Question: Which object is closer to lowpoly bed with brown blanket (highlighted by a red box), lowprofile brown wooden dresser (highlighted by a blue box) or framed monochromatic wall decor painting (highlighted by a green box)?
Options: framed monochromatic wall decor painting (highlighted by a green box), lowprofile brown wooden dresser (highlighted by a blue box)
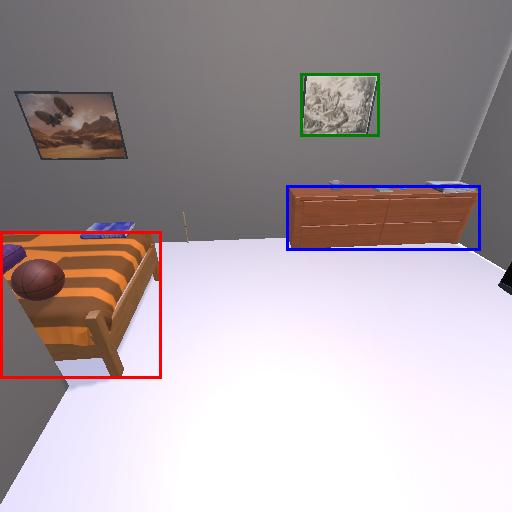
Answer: framed monochromatic wall decor painting (highlighted by a green box)